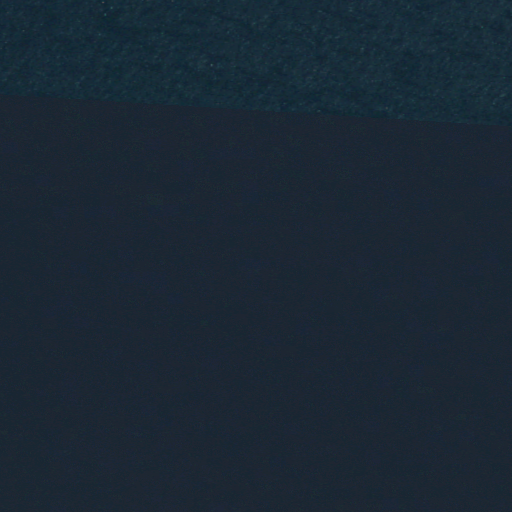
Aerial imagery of island in Oregon named Island Number 17 (historical) containing only open water